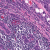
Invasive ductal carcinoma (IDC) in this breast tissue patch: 1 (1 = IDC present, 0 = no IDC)